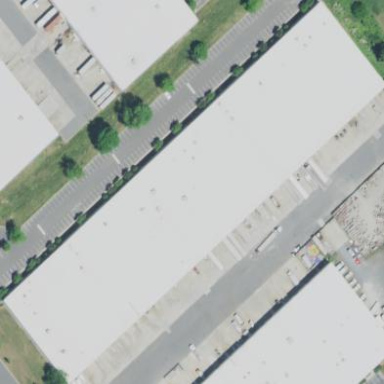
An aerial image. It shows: Warehouse.